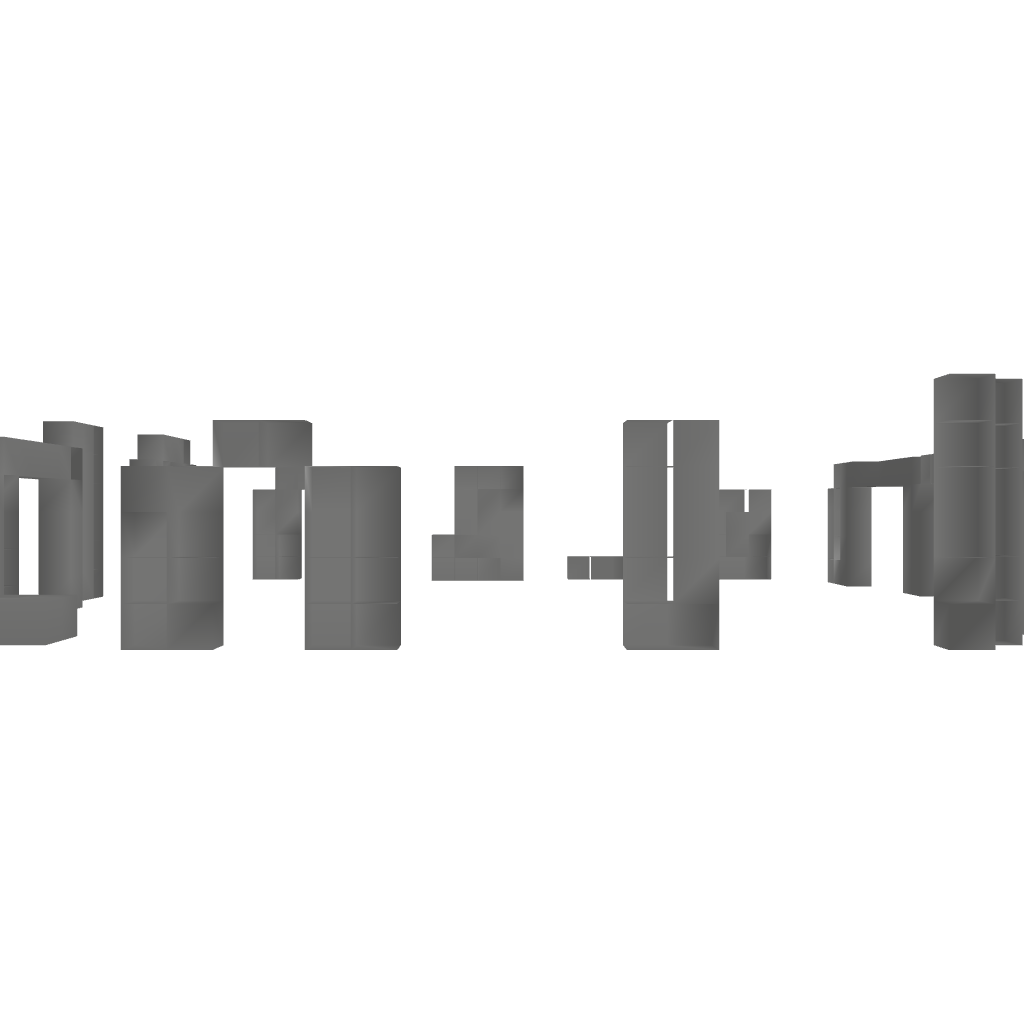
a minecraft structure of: Stonehenge